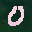
Label: 0